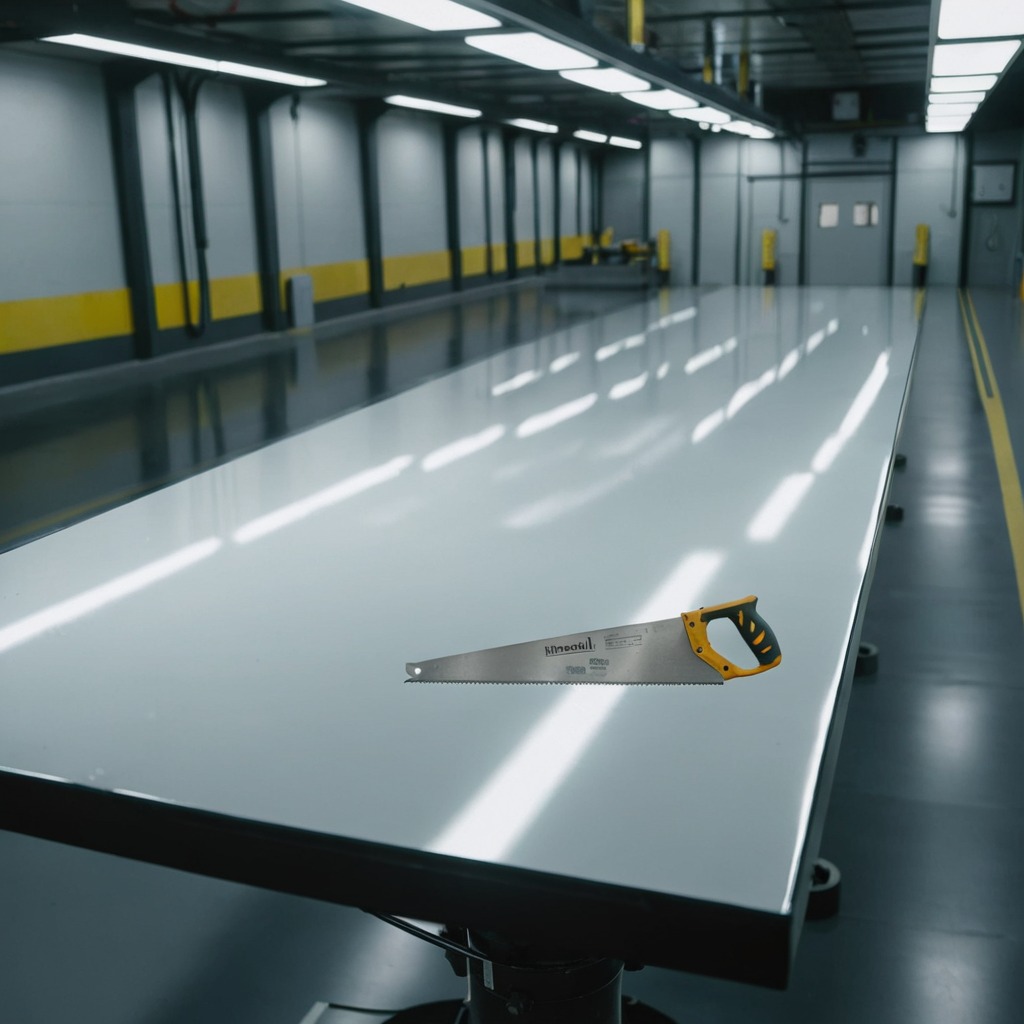
A handheld metal saw lies on the table in the ship maintenance bay.